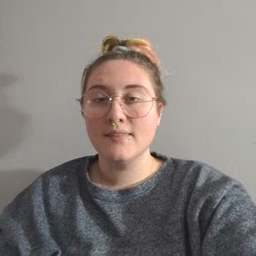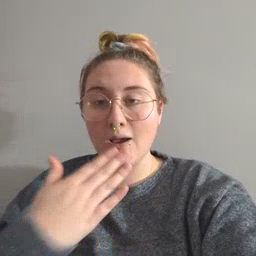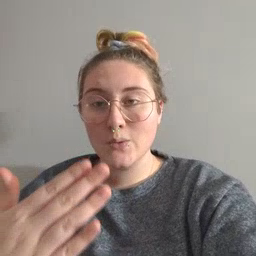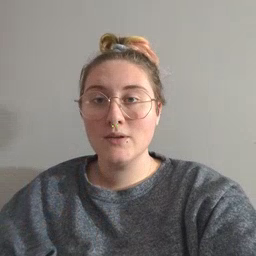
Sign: thankyou